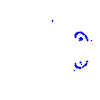
Particle: proton